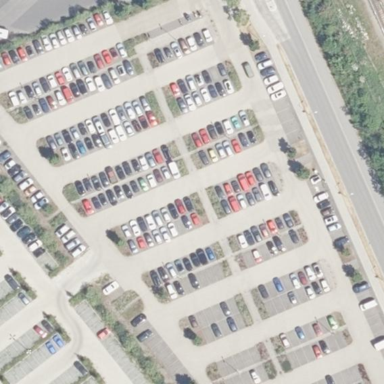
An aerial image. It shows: Park and ride parking facility with surface parking.